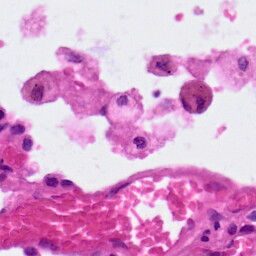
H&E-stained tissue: Lung